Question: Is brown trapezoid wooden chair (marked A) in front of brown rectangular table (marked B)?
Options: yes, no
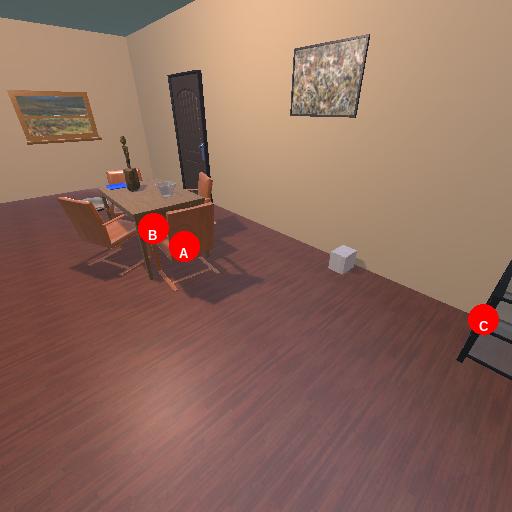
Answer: yes